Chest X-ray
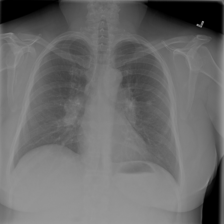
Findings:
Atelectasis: negative
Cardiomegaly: negative
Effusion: negative
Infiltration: negative
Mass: negative
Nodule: negative
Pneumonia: negative
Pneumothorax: negative
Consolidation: negative
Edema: negative
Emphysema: negative
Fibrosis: negative
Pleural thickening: negative
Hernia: negative